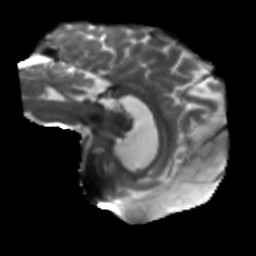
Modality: T2w
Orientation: sagittal
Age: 56
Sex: male
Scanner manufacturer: siemens
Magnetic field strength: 3 T
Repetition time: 5.25 s
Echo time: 0.08 s